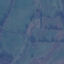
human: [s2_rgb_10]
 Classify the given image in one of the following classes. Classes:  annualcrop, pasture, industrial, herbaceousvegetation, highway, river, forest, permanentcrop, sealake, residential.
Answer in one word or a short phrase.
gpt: Pasture